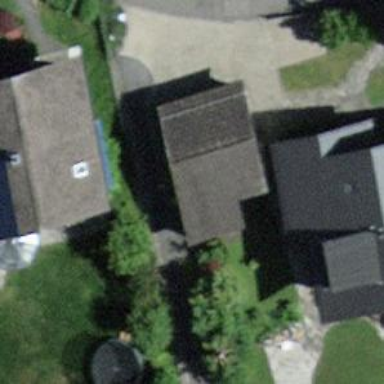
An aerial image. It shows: Garage building.